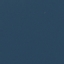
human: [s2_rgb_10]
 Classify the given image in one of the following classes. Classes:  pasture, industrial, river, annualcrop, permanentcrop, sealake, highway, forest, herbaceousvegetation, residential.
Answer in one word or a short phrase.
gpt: SeaLake